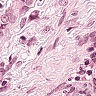
Metastatic tissue present: yes